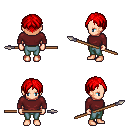
a pixel art fantasy rpg character, female body template, human, light skin, maroon long-sleeve shirt, teal pants, red parted hairstyle, spear, four views (front, back, left, right), 2x2 character sprite sheet, small pixel art, hard edges, no anti-aliasing